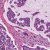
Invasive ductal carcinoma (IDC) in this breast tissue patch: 0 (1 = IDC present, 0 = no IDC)